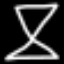
Label: hourglass